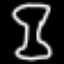
Label: hourglass